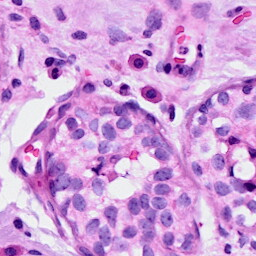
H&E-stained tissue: Breast